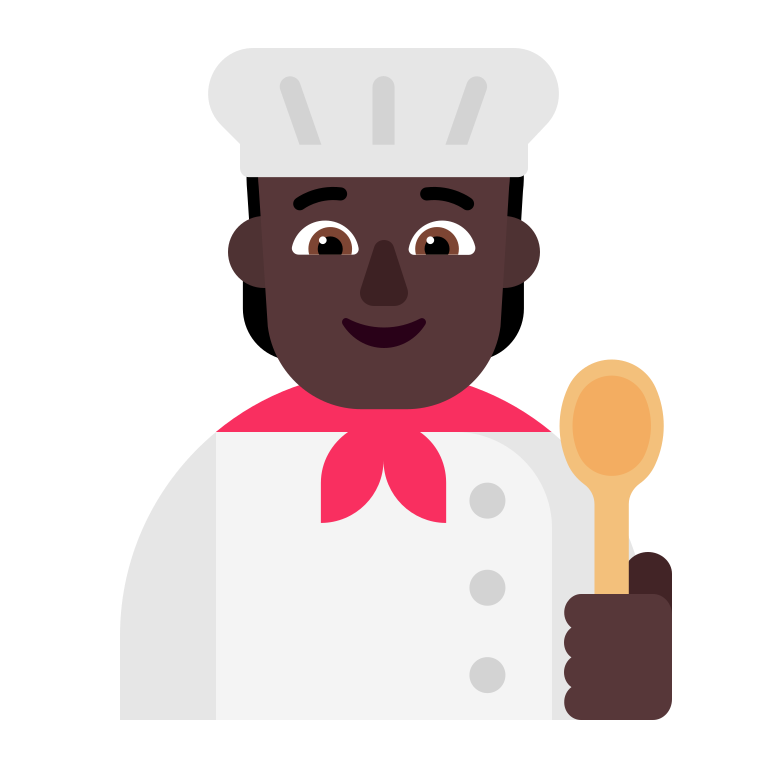
cook flat dark